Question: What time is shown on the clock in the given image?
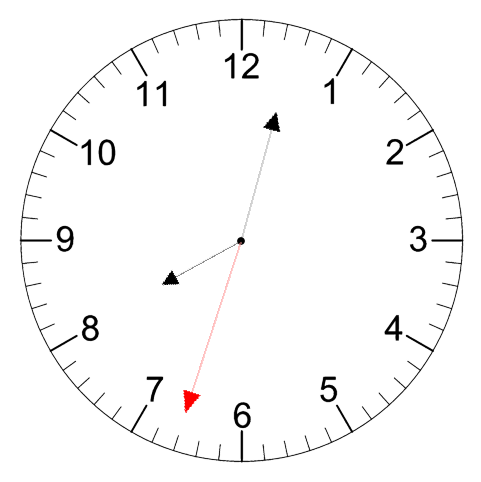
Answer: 08:02:33